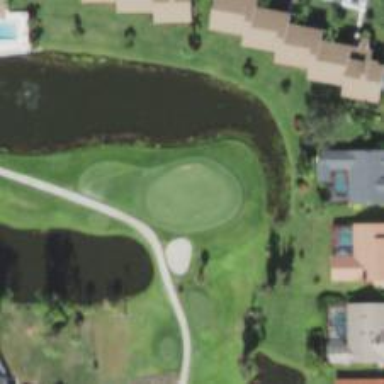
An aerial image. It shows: Golf hole.